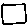
Label: square